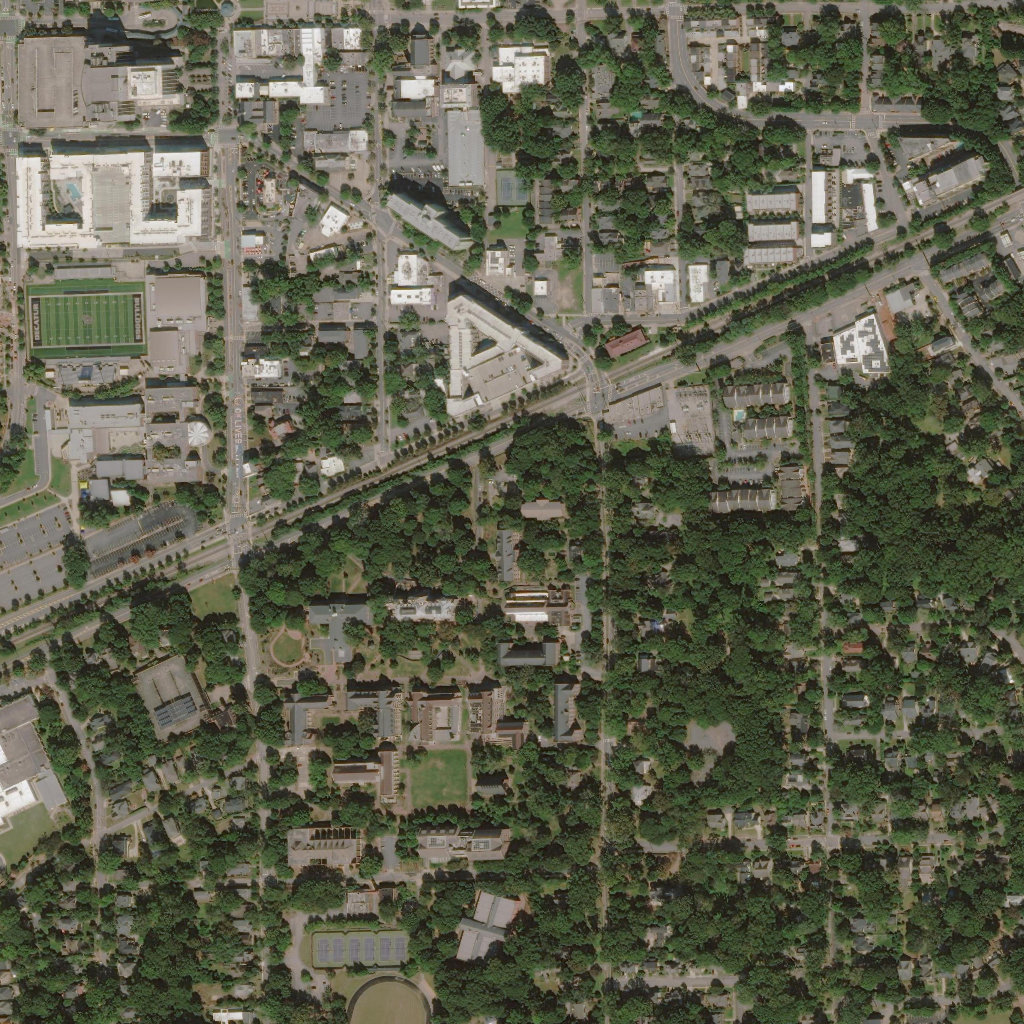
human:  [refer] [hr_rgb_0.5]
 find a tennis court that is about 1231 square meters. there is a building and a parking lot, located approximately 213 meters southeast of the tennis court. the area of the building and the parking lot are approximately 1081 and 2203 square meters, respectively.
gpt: <box>[[48, 16, 51, 20, 0]]</box>

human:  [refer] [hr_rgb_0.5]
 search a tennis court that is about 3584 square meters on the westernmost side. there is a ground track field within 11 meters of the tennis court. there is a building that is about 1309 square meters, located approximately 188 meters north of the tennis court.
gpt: <box>[[30, 90, 40, 94, 0]]</box>

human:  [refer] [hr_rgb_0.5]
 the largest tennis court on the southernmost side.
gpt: <box>[[30, 90, 40, 94, 0]]</box>